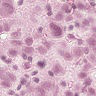
Metastatic tissue present: yes